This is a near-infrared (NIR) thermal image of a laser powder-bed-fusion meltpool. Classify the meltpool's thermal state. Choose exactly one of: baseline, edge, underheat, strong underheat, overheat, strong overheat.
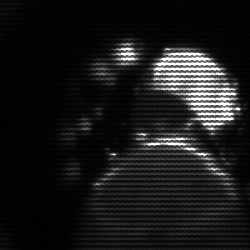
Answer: edge